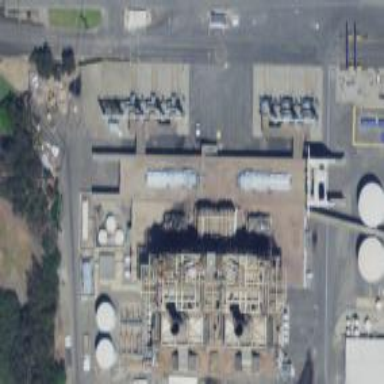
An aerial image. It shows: Steam turbine generator powered by gas.